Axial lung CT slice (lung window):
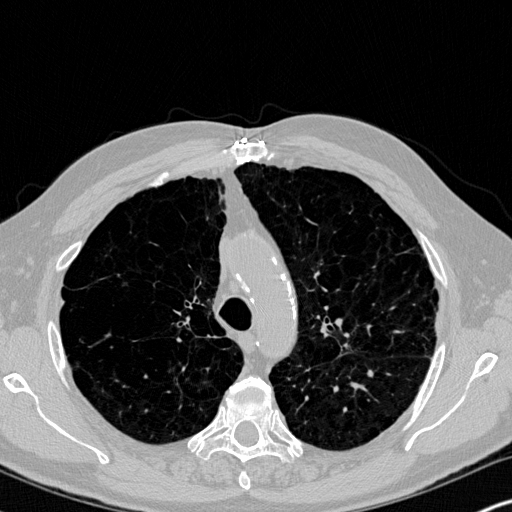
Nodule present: yes
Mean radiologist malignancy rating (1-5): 2.75